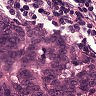
Metastatic tissue present: yes